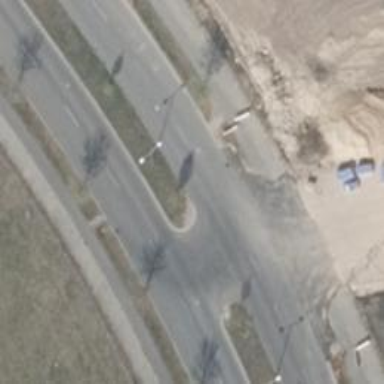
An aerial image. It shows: Asphalt road designated for service vehicles.